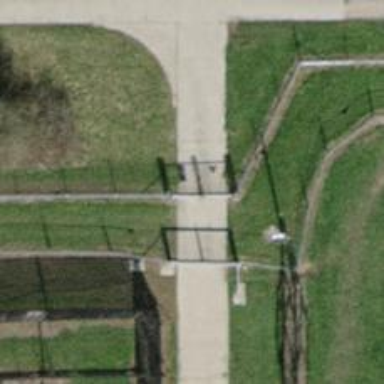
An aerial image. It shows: Gate.